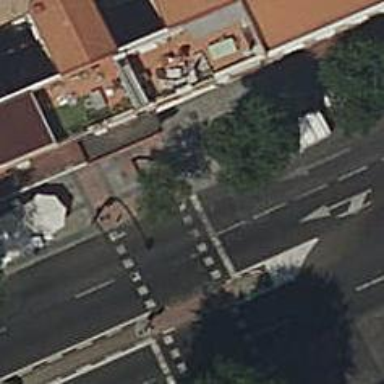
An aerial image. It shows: Zebra crossing with traffic signals. The crossing is marked by traffic lights.